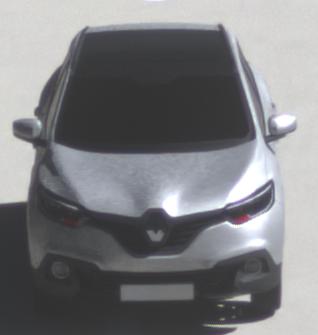
Make: Renault
Model: Kadjar ENERGY TCe 130
Detailed model: Kadjar
Model produced from: 2015/05
Model produced until: 2018/08
Doors: 5
Color: white
Road condition: dry road
Daytime: midday
Contrast: high contrast